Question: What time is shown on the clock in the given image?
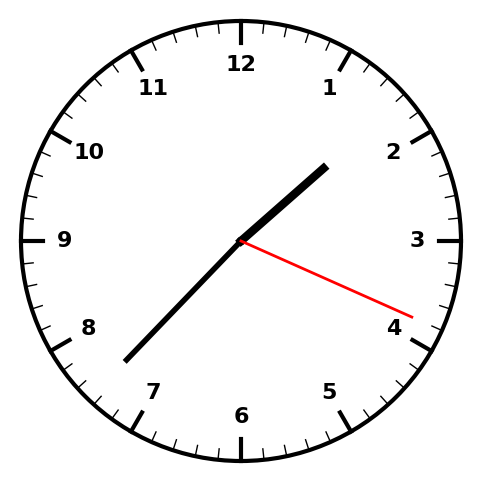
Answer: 01:37:19